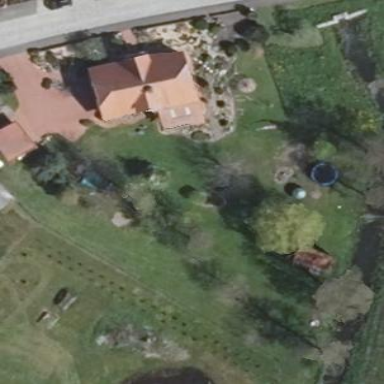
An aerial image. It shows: Garden area designated for leisure land.